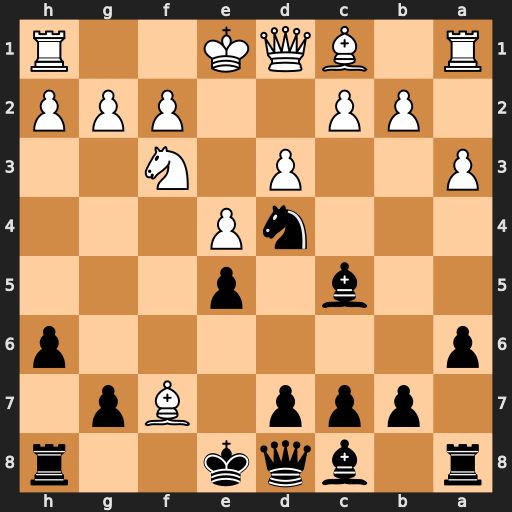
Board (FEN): r1bqk2r/1ppp1Bp1/p6p/2b1p3/3nP3/P2P1N2/1PP2PPP/R1BQK2R
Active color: b
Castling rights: KQkq
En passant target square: -
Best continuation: Kxf7 Nxe5+ Kg8